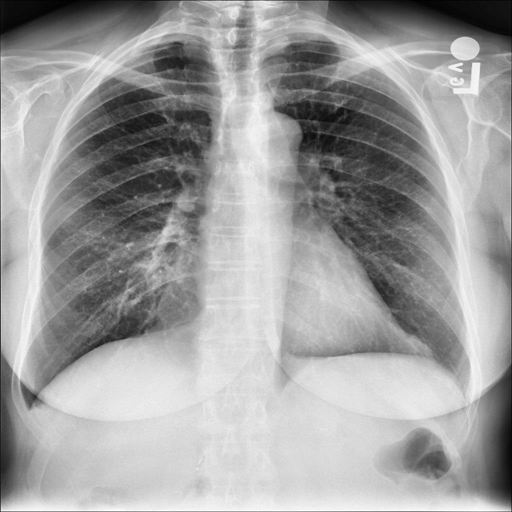
Finding: NORMAL